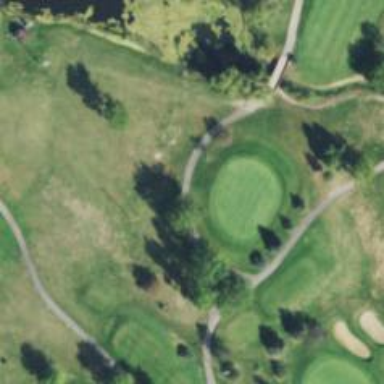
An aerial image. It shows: Path for golf carts.